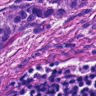
Metastatic tissue present: yes